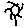
Label: flower